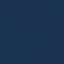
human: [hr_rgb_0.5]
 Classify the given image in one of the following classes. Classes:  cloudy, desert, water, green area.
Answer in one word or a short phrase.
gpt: water